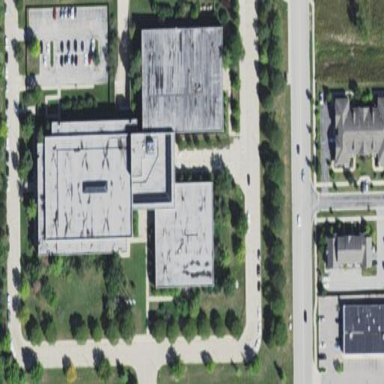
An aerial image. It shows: Public building that serves as courthouse.